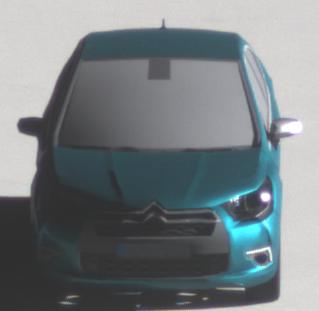
Make: Citroen
Model: DS 4 VTi 120
Detailed model: DS 4
Model produced from: 2011/05
Model produced until: 2015/01
Doors: 5
Color: blue
Road condition: wet road
Daytime: morning or afternoon
Contrast: high contrast